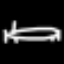
Label: bed